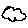
Label: cloud